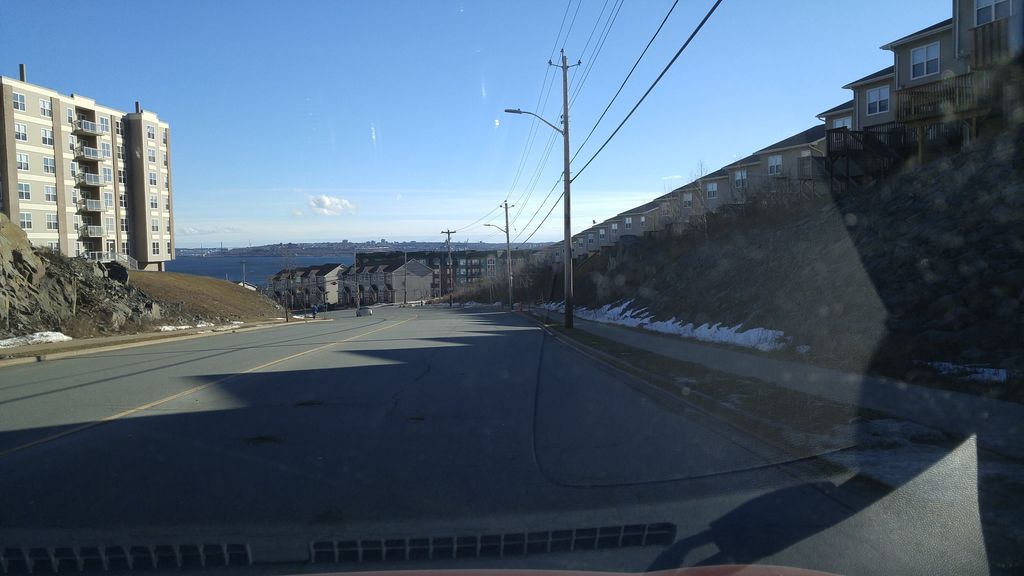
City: halifax